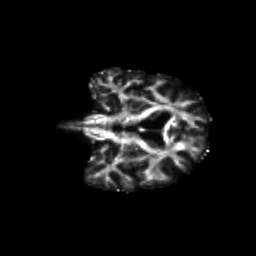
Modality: FA
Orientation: coronal
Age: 59
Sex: female
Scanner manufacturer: siemens
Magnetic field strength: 3 T
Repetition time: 4.71 s
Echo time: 0.0906 s